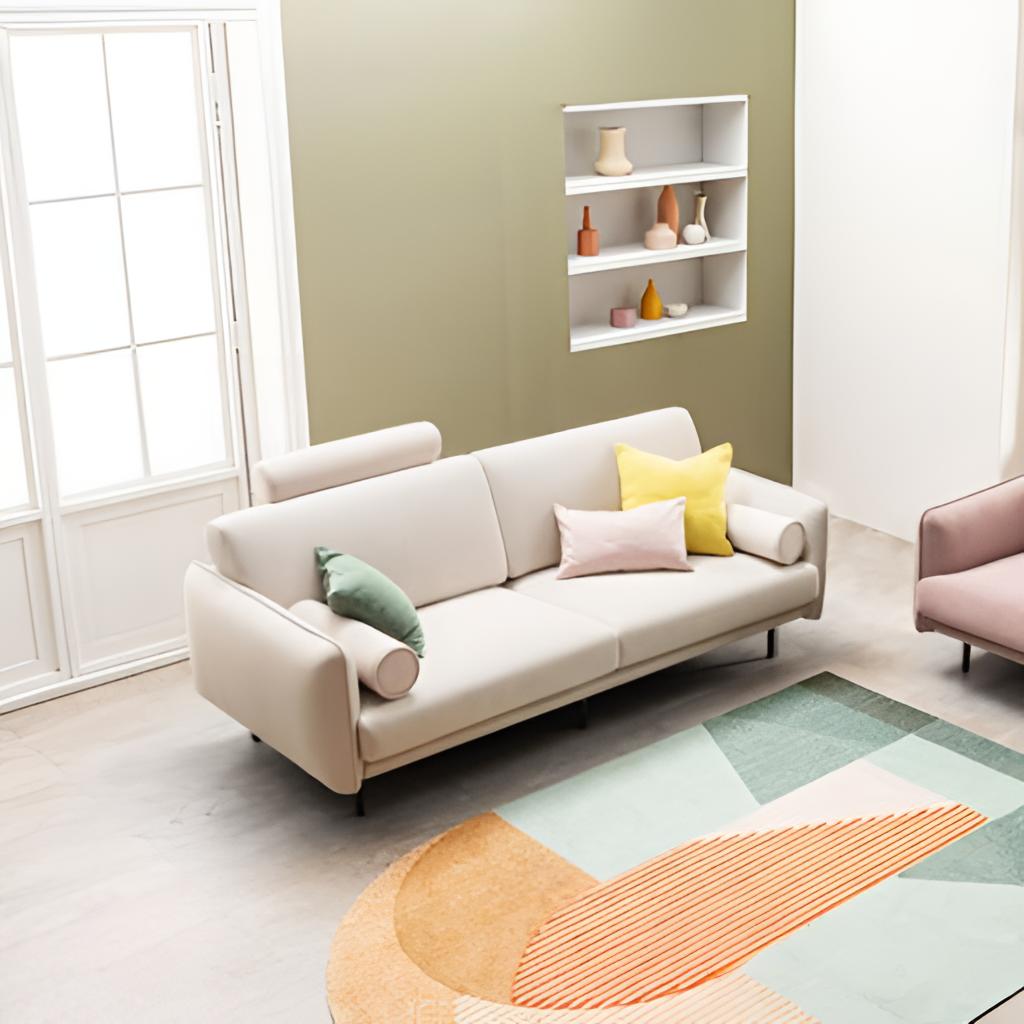
living room, fabric sofa, beige wood flooring, with plank pattern, paint wallpaper, with solid pattern, contemporary